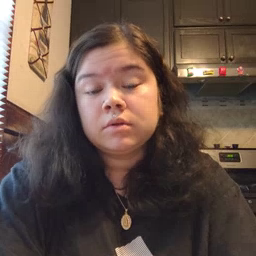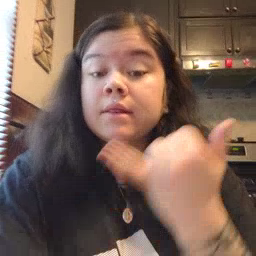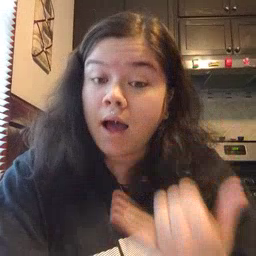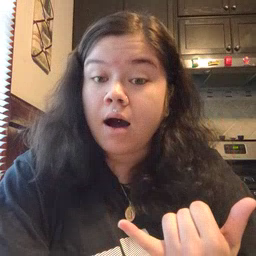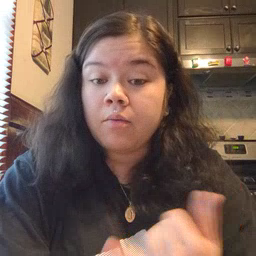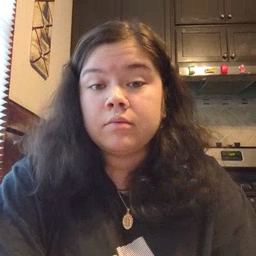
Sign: now